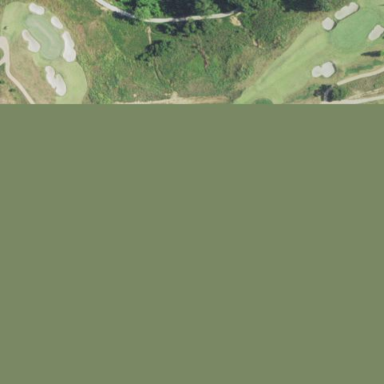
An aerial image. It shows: Water hazard on golf course. The hazard is natural water feature.